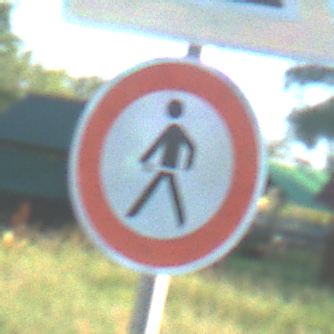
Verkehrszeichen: VerbotFussgaenger
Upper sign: Arbeitsstelle
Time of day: MorningAfternoon
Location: Outdoor (Nature)
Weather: Clear
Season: NotSpecified
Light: Natural